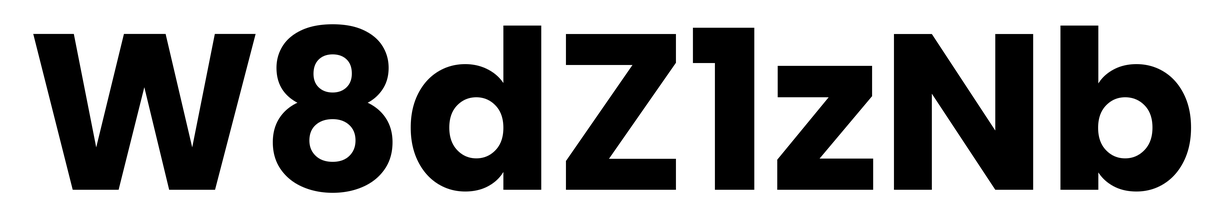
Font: Poppins-Bold